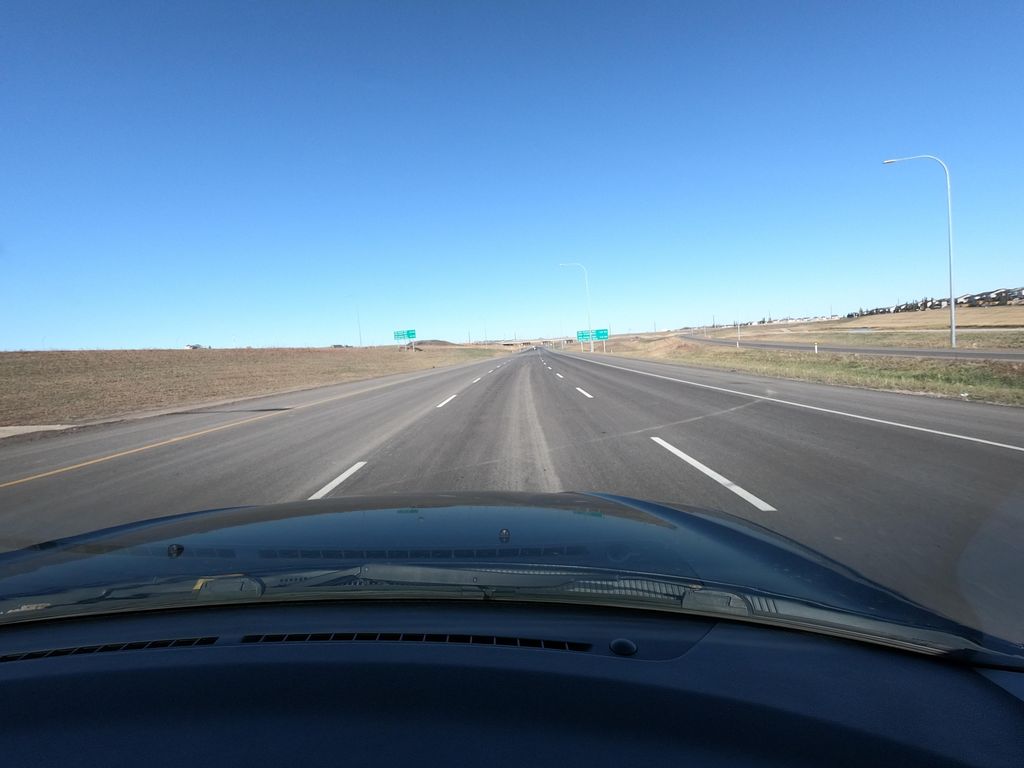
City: calgary